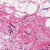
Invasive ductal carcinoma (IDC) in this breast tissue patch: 0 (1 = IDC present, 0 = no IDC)